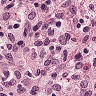
Metastatic tissue present: no